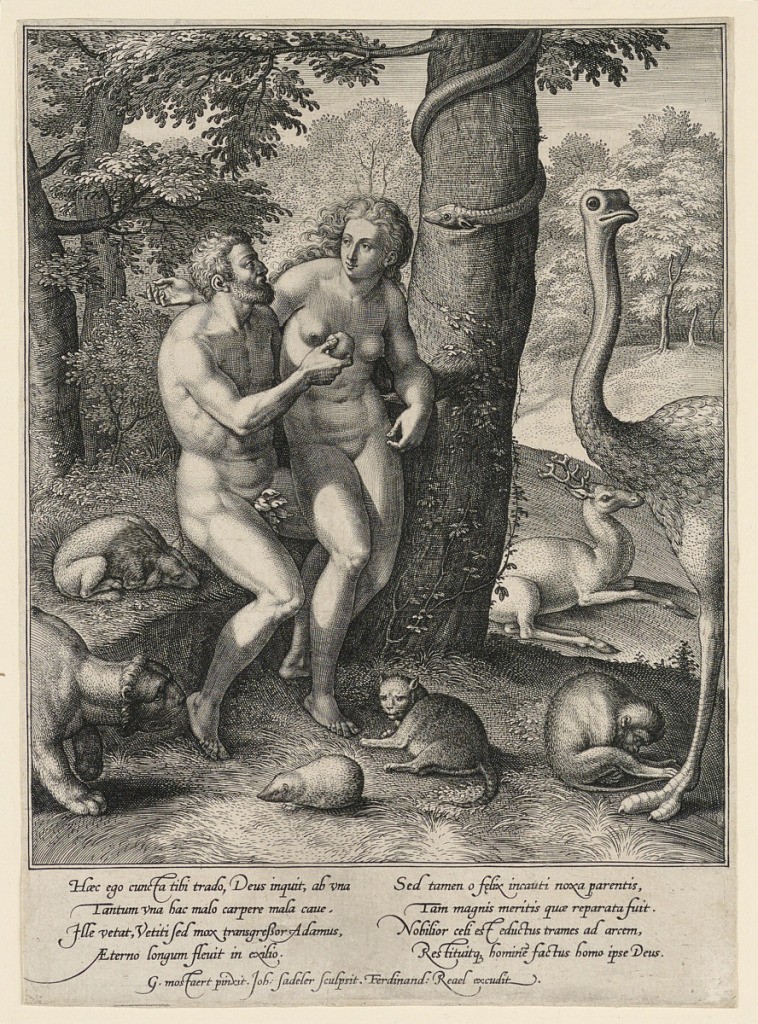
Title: The Fall of Man
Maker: Jan Sadeler, the Elder, ca. 1550 – 1600
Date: ca. 1580
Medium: Engraving Support: white laid paper
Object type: Print
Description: Vertical format Adam accepts the apple from the Eve in the Garden of Eden; various animals about, including a serpent coiled on a tree by Eve in the Garden of Eden;